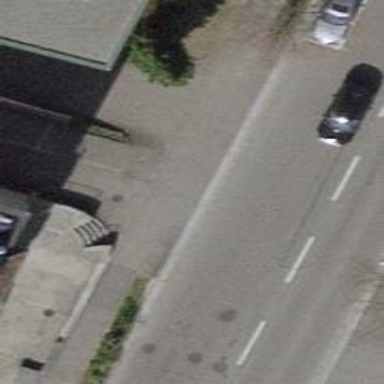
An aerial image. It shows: Unmarked crossing with traffic calming table on the road.